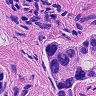
Metastatic tissue present: yes